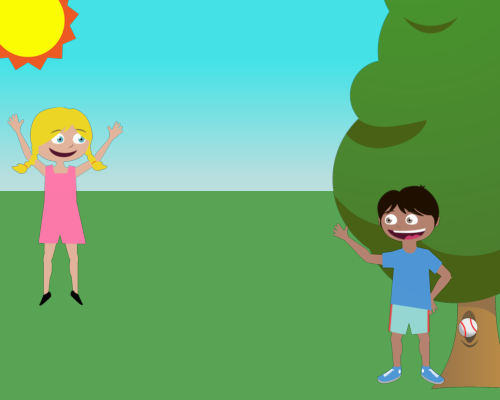
A cheerful girl holds a pie in the sun, smiling. A smiling boy waves near a tree with a baseball.